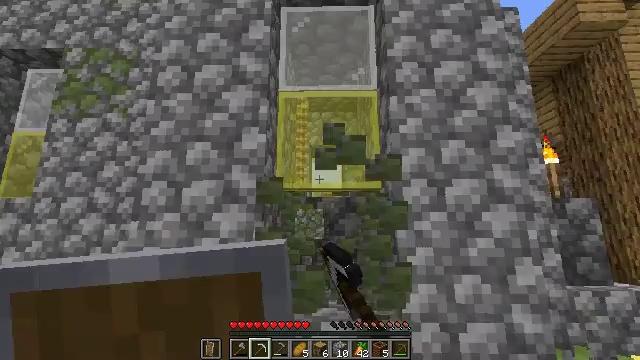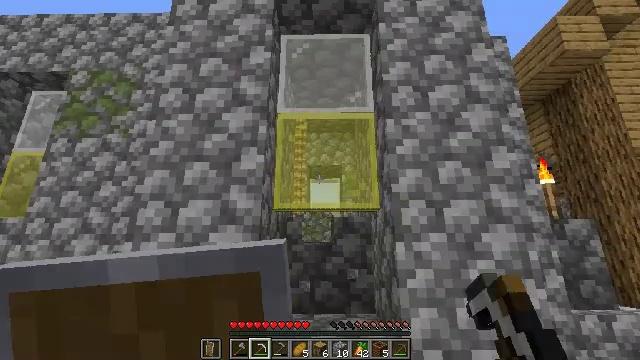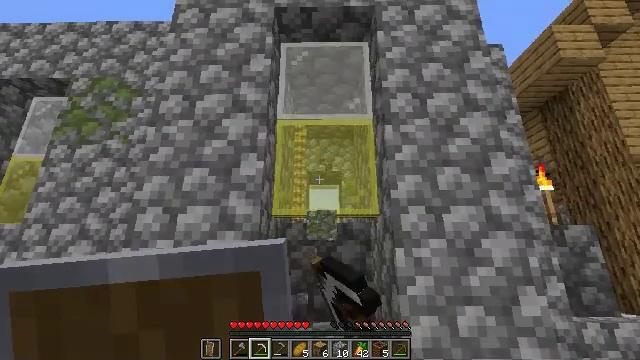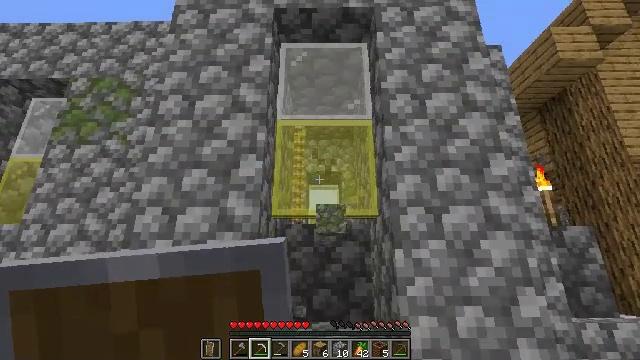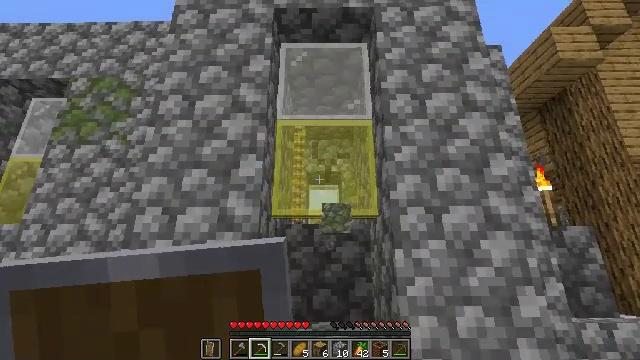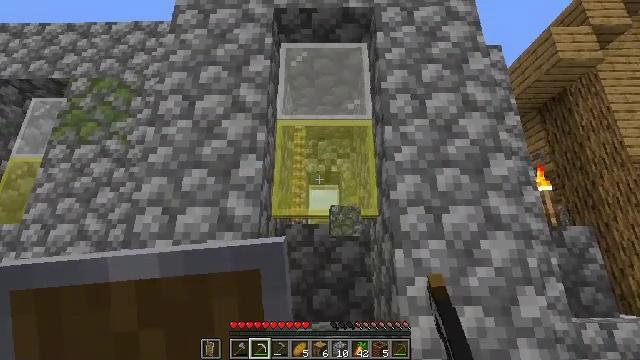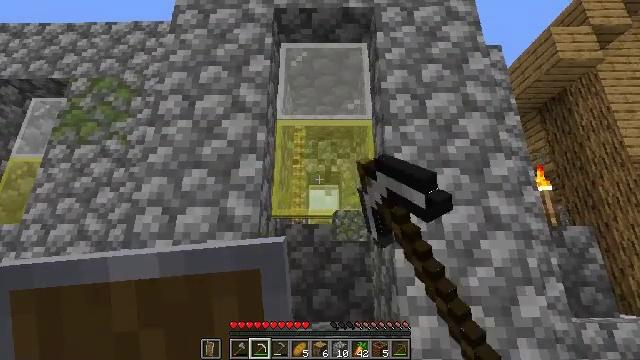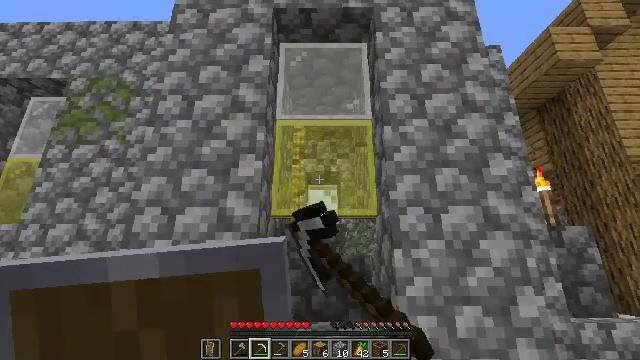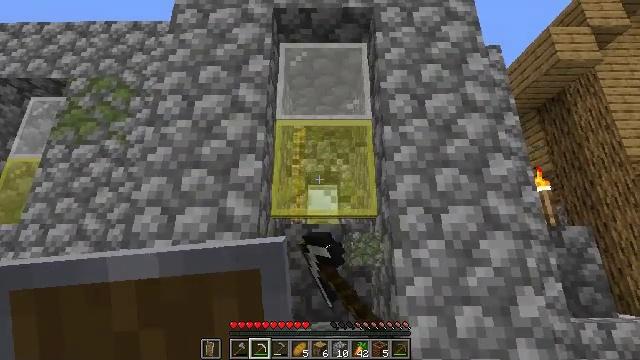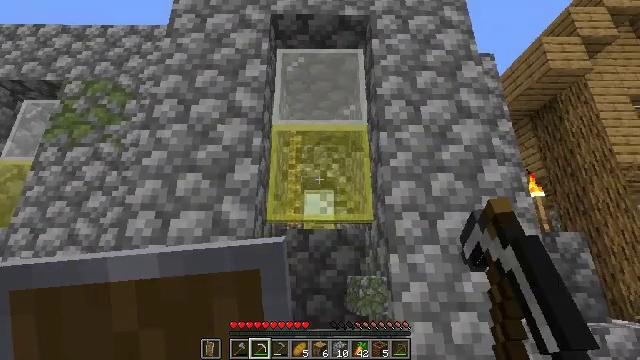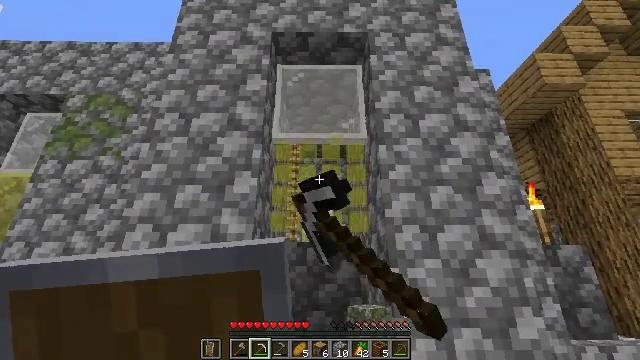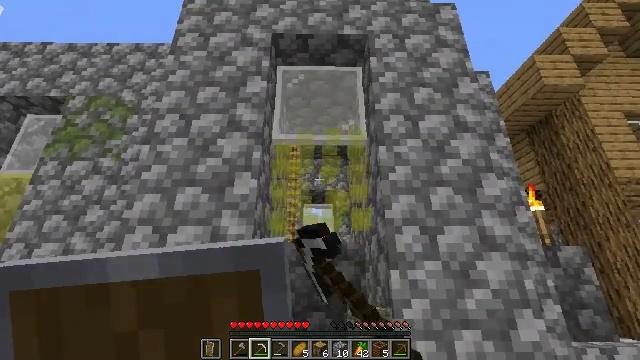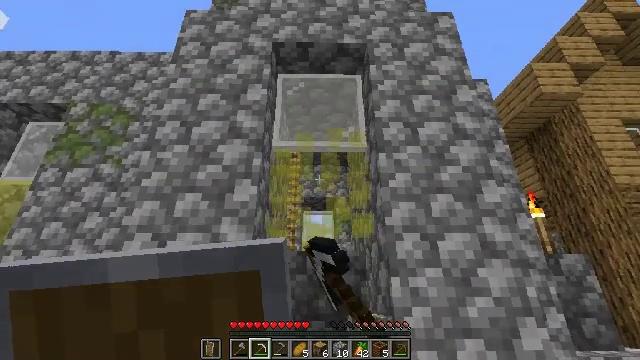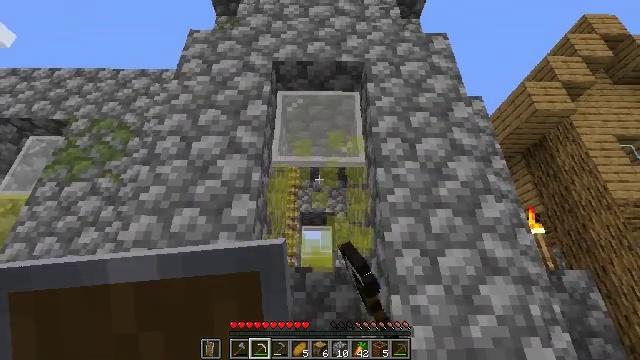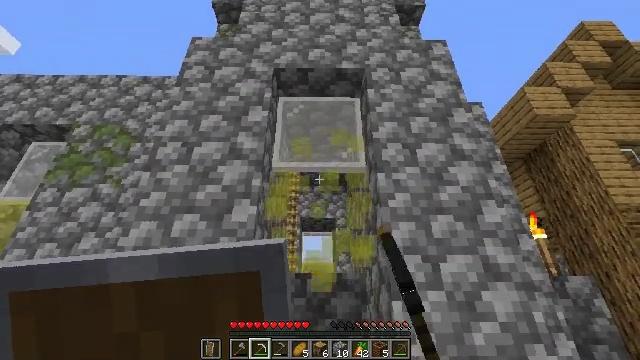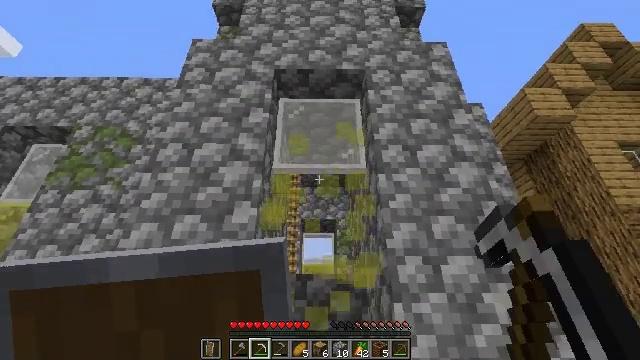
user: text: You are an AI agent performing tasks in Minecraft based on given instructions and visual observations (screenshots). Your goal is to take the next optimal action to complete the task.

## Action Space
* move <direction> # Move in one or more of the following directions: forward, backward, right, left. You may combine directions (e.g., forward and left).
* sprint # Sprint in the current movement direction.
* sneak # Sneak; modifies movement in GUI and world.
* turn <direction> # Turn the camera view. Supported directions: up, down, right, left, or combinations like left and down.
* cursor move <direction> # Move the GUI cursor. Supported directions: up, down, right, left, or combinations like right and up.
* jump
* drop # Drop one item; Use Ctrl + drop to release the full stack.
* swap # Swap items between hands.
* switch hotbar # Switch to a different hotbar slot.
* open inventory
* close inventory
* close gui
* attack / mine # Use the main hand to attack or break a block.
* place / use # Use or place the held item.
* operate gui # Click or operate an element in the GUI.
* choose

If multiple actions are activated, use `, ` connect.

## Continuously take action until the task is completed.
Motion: motion action
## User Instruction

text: Mine the yellow stained glass pane to remove it.
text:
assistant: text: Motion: turn up, attack / mine
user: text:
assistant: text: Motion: turn up, attack / mine
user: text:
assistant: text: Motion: attack / mine
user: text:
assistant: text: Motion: attack / mine
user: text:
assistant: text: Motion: attack / mine
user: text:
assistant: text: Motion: attack / mine
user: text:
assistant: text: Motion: attack / mine
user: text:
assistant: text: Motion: attack / mine
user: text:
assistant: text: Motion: turn up, attack / mine
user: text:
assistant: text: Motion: turn up, attack / mine
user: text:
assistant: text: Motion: attack / mine
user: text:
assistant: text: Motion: turn up, attack / mine
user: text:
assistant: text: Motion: turn up, attack / mine
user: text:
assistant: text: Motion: turn up, attack / mine
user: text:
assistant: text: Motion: attack / mine
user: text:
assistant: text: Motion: attack / mine